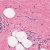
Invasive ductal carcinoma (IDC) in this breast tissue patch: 0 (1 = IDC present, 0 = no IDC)